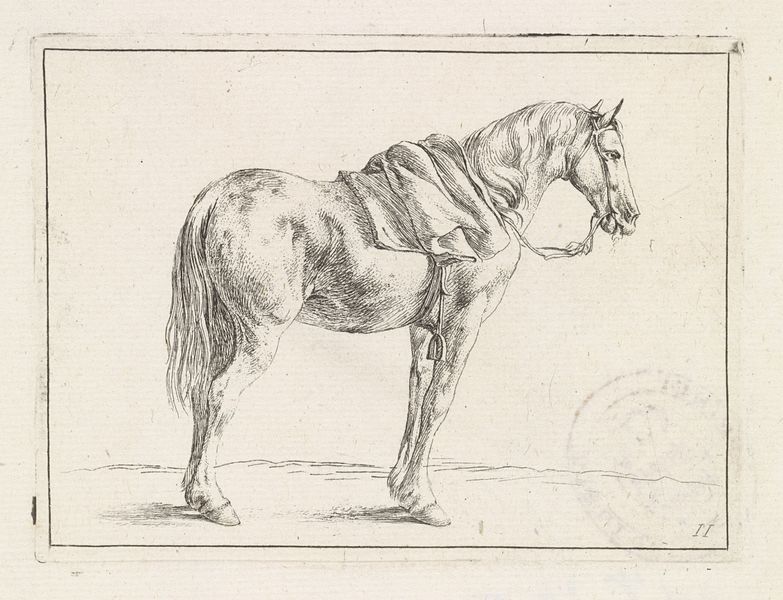
Titel: Gezadeld paard naar rechts
Künstler: Dirk Maas
Standort: Amsterdam
Institution: Rijksmuseum
Schlagwörter: pferd, sattel, blanc, siegel, ombres, cheval, sabot, croquis, dessin, seul, clair, debout, pattes, queue, crinière, selle, étrier, muscles, cuisse, fierté, trot, mors, étryer, hennir, physionomie